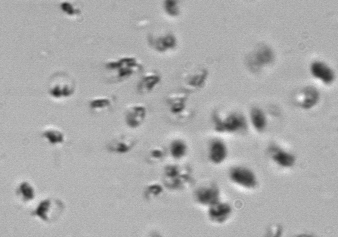
Label: Phaeocystis